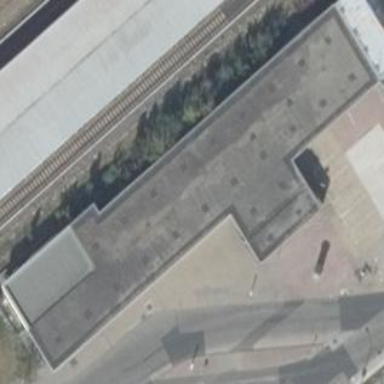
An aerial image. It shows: Train station building.